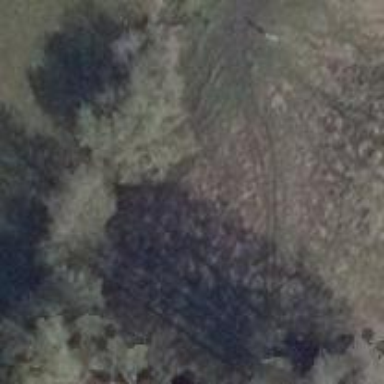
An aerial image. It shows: Row of trees in natural setting.